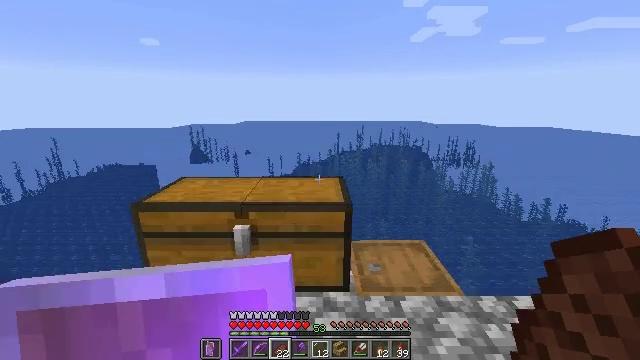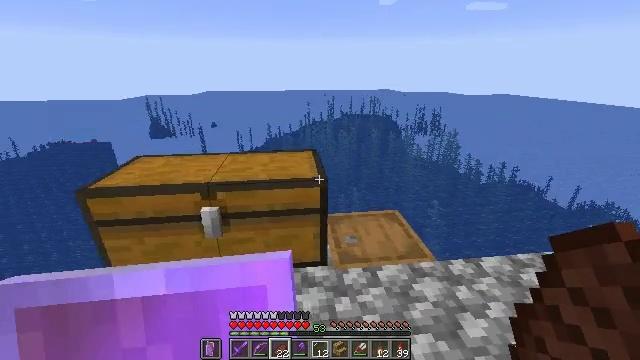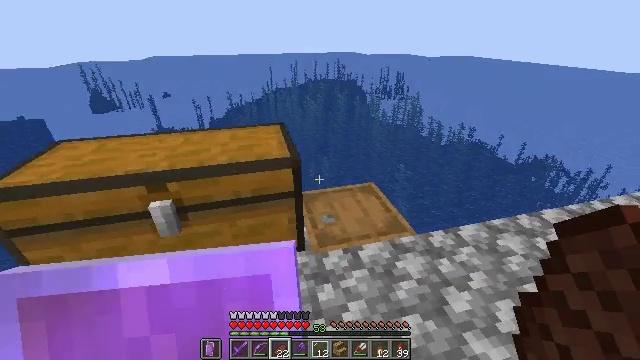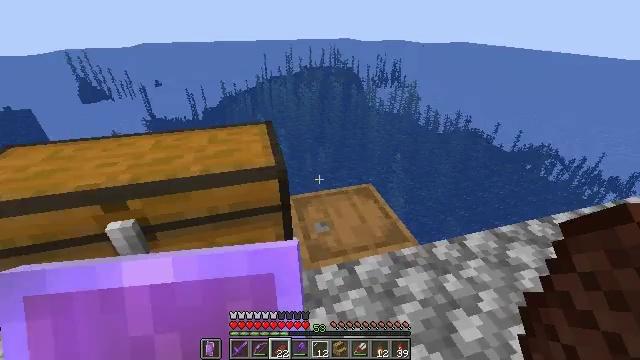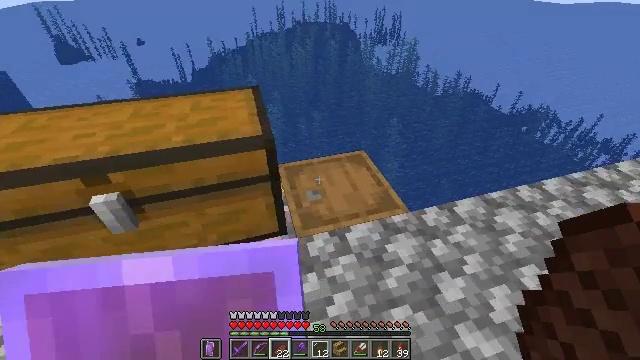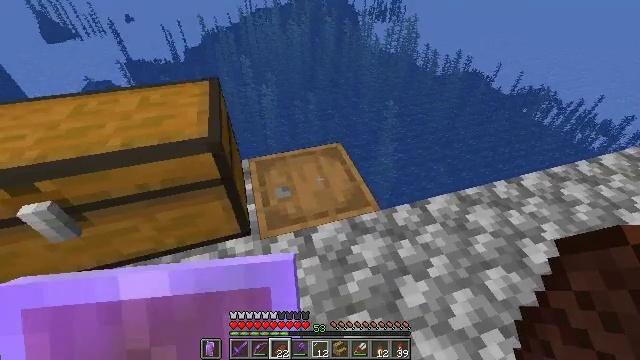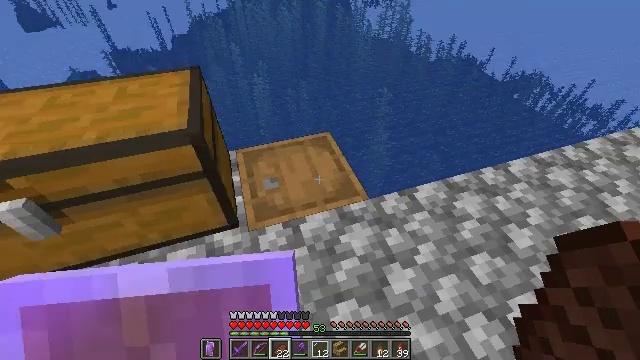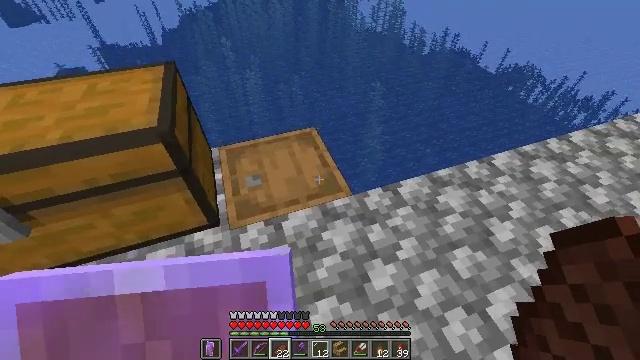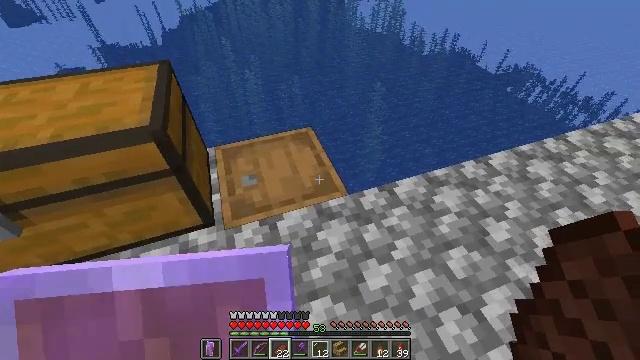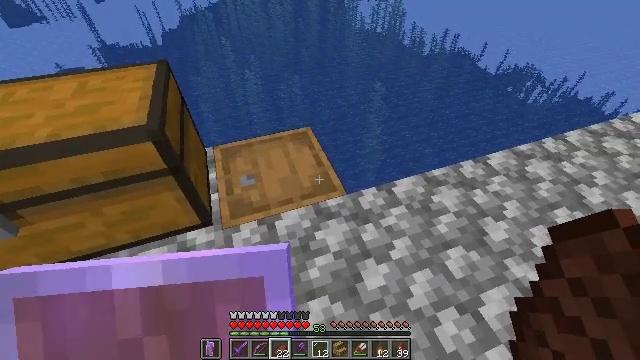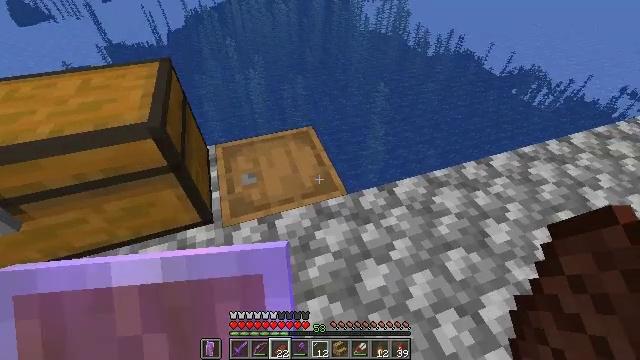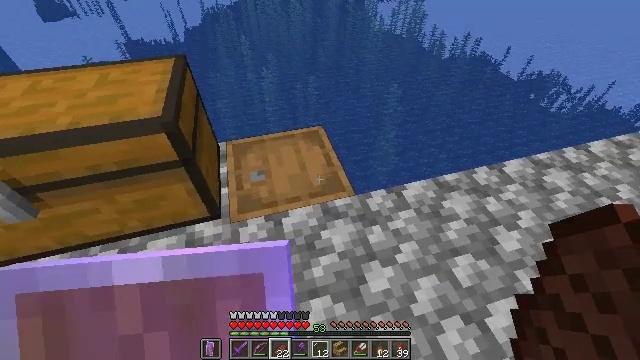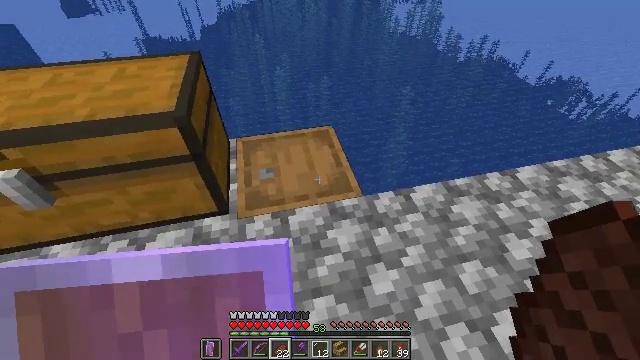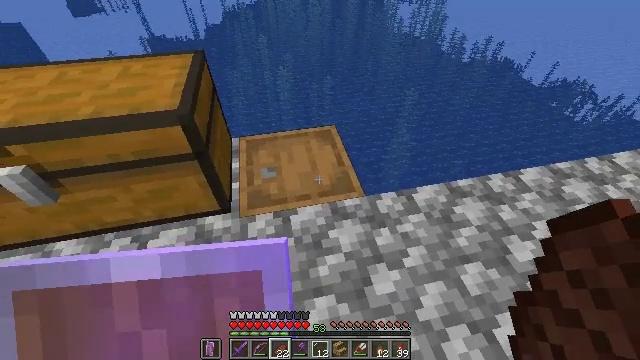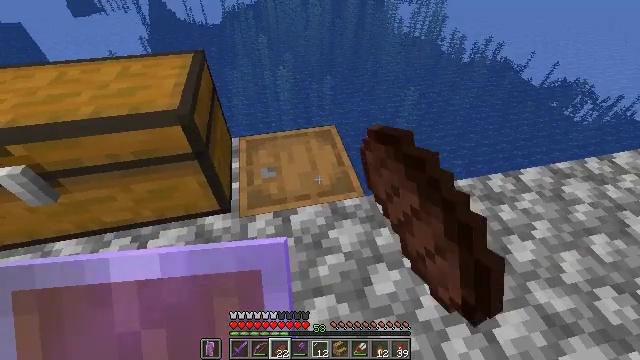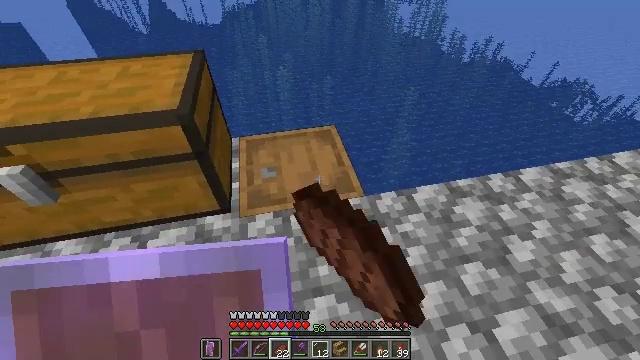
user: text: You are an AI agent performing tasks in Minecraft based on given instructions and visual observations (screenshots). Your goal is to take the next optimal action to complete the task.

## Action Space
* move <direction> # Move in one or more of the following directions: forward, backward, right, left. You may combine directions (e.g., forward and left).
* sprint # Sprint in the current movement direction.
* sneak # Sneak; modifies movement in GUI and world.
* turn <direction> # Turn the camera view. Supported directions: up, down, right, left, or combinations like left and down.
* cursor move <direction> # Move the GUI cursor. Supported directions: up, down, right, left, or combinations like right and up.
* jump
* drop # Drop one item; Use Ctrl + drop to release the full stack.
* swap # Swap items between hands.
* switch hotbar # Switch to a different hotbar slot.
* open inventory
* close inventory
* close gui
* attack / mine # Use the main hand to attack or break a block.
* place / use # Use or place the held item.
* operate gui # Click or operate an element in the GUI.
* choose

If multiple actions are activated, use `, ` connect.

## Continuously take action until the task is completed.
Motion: motion action
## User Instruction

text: Make a lantern using iron nuggets and a torch.
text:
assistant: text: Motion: move forward, turn right and down
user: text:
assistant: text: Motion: move forward, turn right and down
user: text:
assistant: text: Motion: move forward and move right, turn down
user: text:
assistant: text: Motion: move right, turn right and down
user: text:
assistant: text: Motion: move right, turn down
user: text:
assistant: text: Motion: turn right and down
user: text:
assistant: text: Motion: turn right and down
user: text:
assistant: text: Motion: no_op
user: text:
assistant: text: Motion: no_op
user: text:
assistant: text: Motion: no_op
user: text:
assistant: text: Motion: turn left
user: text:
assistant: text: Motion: turn left
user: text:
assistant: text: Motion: use / place
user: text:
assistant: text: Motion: use / place
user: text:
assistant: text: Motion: no_op
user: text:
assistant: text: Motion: no_op
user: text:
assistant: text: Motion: no_op
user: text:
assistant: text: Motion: no_op
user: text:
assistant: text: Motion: no_op
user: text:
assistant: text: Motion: no_op
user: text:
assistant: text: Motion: no_op
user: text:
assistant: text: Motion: no_op
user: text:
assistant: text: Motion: no_op
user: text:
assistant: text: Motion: no_op
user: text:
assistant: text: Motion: no_op
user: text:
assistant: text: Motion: no_op
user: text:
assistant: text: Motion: no_op
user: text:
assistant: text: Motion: no_op
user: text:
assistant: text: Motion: no_op
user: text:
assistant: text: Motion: no_op